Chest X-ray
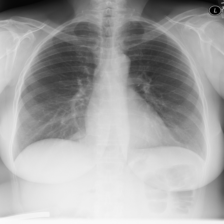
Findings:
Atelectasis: negative
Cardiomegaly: negative
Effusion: negative
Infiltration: negative
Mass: negative
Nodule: negative
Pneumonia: negative
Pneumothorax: negative
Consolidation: negative
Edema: negative
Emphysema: negative
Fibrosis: negative
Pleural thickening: negative
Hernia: negative